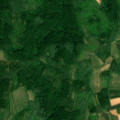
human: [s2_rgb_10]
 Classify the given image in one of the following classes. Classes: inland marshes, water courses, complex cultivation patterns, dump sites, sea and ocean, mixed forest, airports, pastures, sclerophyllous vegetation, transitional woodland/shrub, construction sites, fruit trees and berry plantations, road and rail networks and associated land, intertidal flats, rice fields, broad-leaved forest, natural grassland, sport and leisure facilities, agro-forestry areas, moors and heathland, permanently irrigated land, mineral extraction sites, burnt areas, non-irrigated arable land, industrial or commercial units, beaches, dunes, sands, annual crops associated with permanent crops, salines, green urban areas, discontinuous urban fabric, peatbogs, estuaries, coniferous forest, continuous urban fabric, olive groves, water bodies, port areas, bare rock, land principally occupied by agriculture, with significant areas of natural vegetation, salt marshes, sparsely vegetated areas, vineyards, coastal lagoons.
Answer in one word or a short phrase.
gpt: complex cultivation patterns, land principally occupied by agriculture, with significant areas of natural vegetation, broad-leaved forest, transitional woodland/shrub